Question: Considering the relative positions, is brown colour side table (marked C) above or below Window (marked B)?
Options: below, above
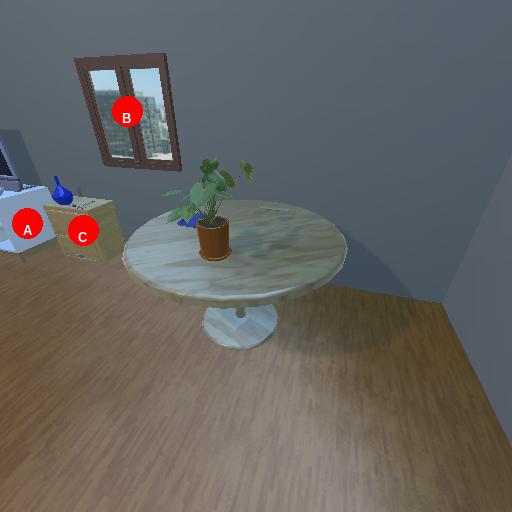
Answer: below